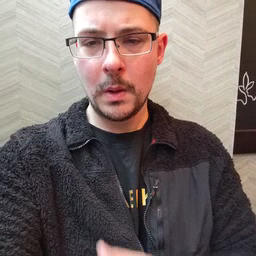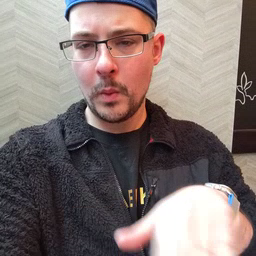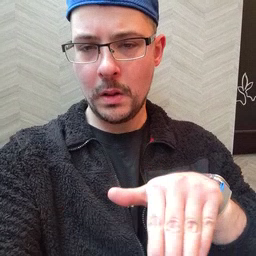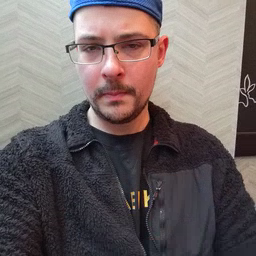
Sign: pool